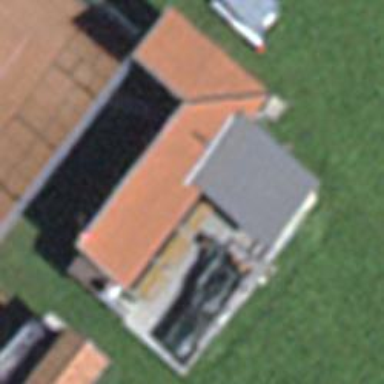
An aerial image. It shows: Restaurant.